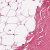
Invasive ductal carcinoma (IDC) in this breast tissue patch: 0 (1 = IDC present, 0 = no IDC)